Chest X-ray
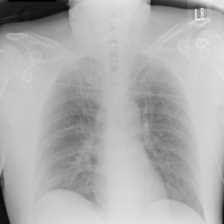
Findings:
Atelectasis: negative
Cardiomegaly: negative
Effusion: negative
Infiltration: negative
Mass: negative
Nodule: negative
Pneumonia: negative
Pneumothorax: negative
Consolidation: negative
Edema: negative
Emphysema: negative
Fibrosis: negative
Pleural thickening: negative
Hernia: negative